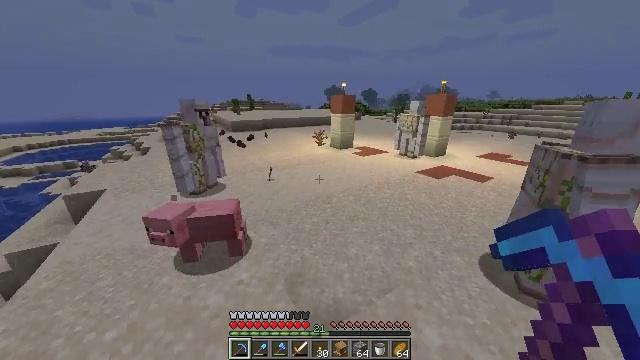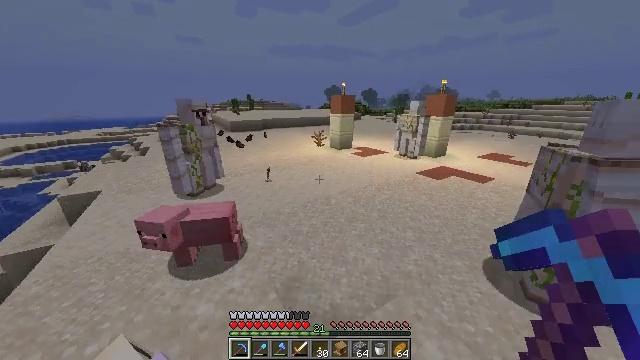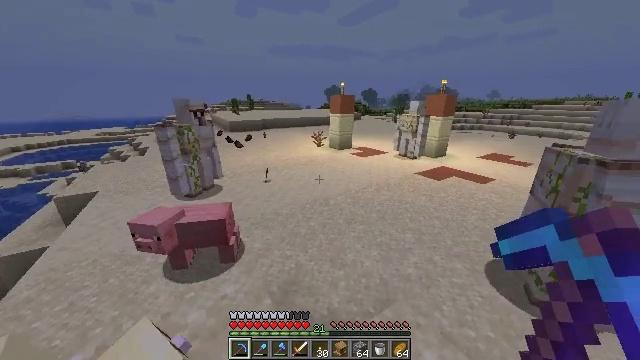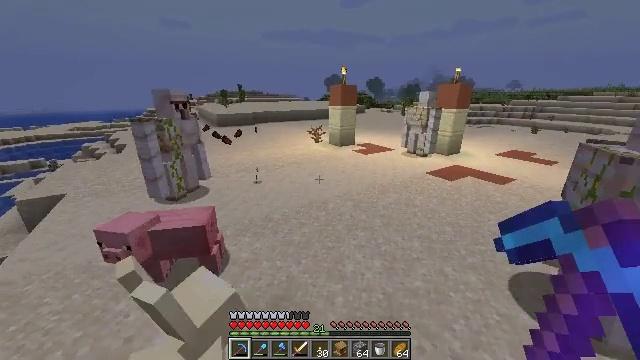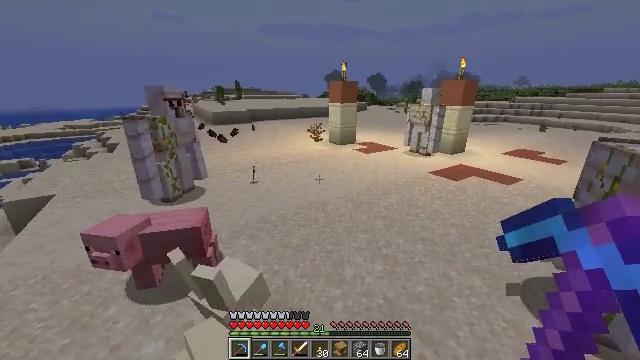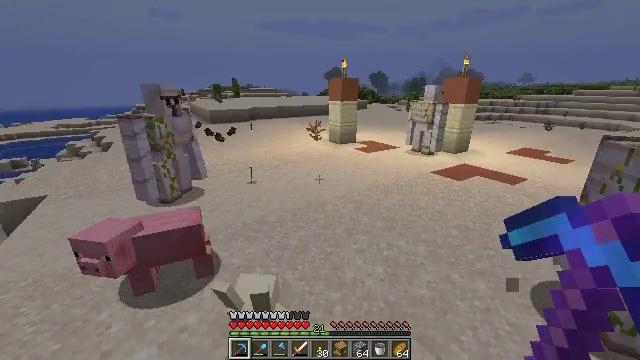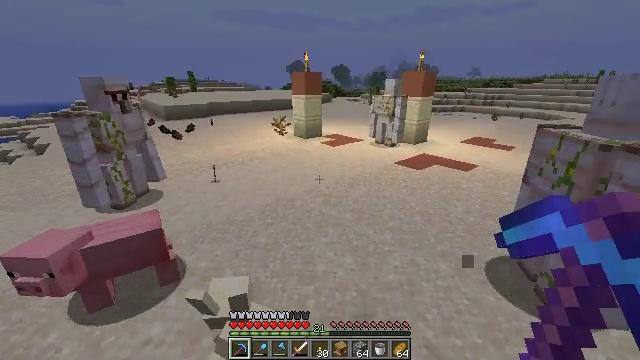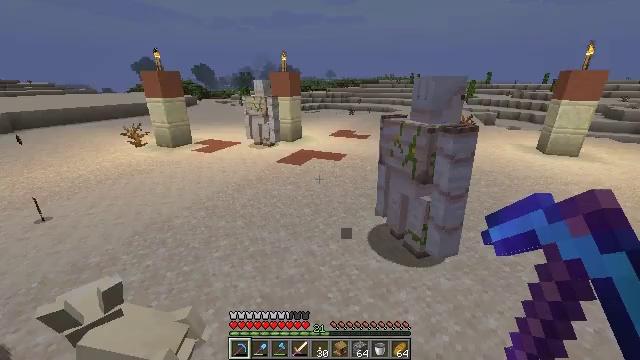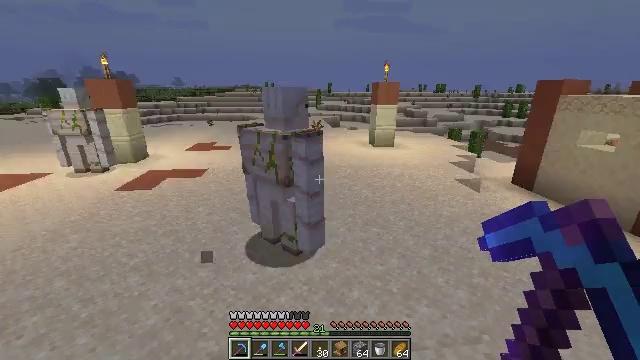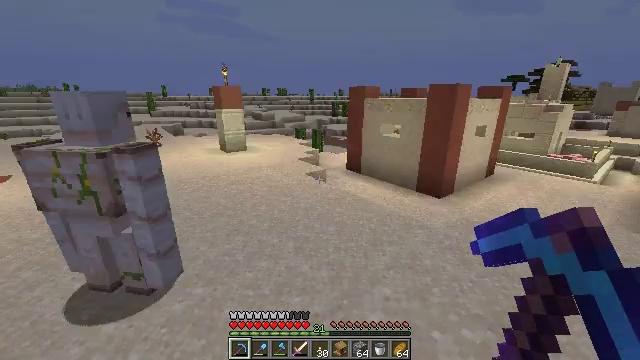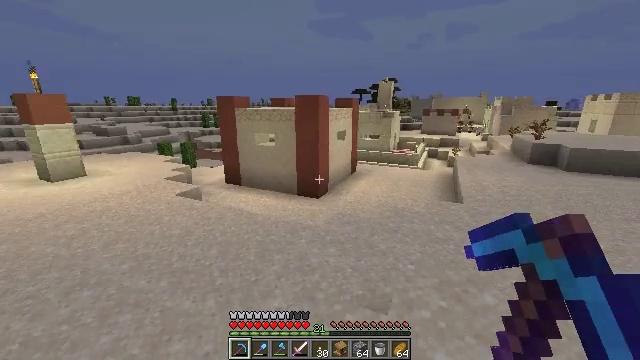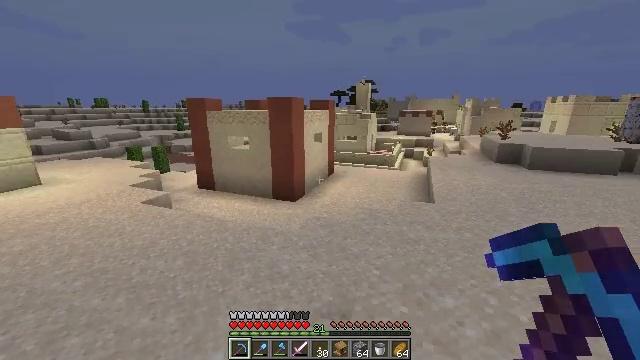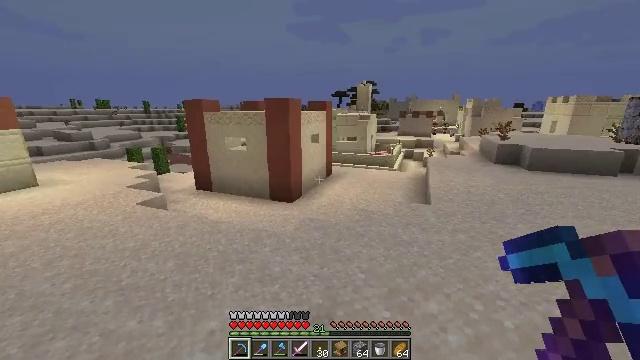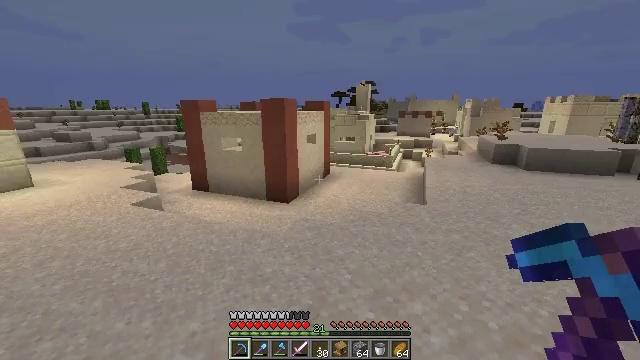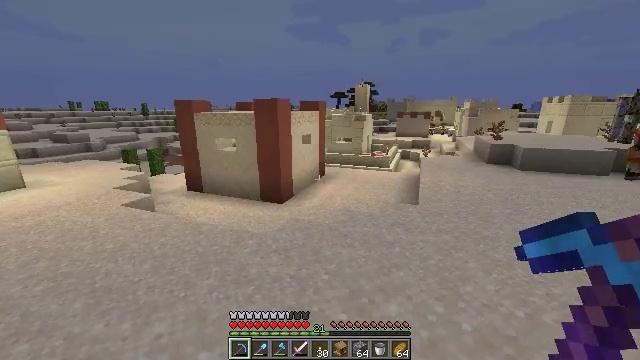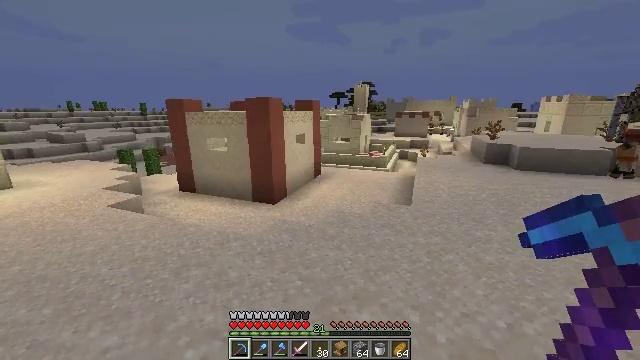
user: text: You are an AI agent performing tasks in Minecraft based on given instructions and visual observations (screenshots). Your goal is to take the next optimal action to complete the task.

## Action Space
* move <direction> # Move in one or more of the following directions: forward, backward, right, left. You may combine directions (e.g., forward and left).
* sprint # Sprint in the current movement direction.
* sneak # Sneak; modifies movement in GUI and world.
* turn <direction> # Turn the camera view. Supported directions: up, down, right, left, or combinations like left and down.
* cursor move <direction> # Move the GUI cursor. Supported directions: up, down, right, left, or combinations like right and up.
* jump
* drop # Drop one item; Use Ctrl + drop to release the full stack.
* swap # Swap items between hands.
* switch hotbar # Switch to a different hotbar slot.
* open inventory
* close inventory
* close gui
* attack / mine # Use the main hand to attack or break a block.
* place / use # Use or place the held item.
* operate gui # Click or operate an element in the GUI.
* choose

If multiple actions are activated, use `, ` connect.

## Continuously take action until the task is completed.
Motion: motion action
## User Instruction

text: Gather smooth sandstone from desert temples or structures.
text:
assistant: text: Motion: no_op
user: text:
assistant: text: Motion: no_op
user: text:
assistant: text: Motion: no_op
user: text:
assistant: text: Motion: no_op
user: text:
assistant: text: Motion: no_op
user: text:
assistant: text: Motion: turn right and down
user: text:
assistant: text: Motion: move right, turn right
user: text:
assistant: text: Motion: move right, turn right and up
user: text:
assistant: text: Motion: move right, turn right
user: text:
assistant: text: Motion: move right, turn right and up
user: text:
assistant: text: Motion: move right, turn right
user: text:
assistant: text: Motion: move right
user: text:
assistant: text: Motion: move right
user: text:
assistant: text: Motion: move forward and move right
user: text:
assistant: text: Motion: move forward and move right
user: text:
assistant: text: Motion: move forward and move right
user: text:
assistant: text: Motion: move forward and move right
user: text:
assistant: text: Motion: move forward and move right
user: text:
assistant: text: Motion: move forward and move right
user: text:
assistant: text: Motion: move forward and move right
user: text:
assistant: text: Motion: move forward, turn right
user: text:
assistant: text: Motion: move forward, turn right and down
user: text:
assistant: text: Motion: move forward, turn right
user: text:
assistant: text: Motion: move forward, turn right
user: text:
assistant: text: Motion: move forward, sprint
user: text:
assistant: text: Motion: move forward, sprint
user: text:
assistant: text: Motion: move forward, sprint
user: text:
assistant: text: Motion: move forward, sprint
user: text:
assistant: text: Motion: move forward, sprint
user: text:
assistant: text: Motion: move forward, sprint